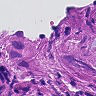
Metastatic tissue present: yes